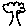
Label: tree